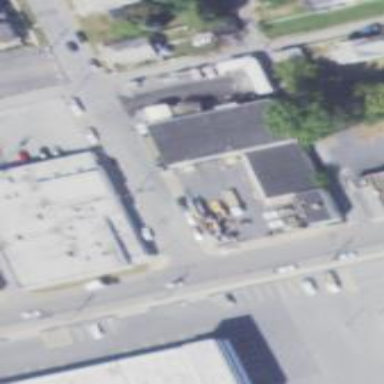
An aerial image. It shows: Commercial building.